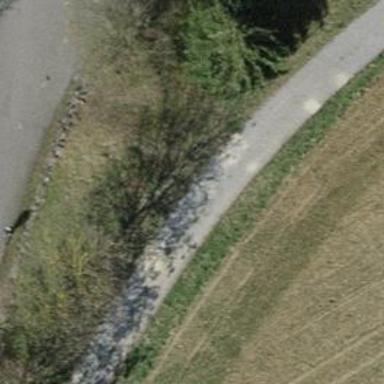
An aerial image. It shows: Road made of pebblestone meant for service vehicles.